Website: home-depot
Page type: account-selection
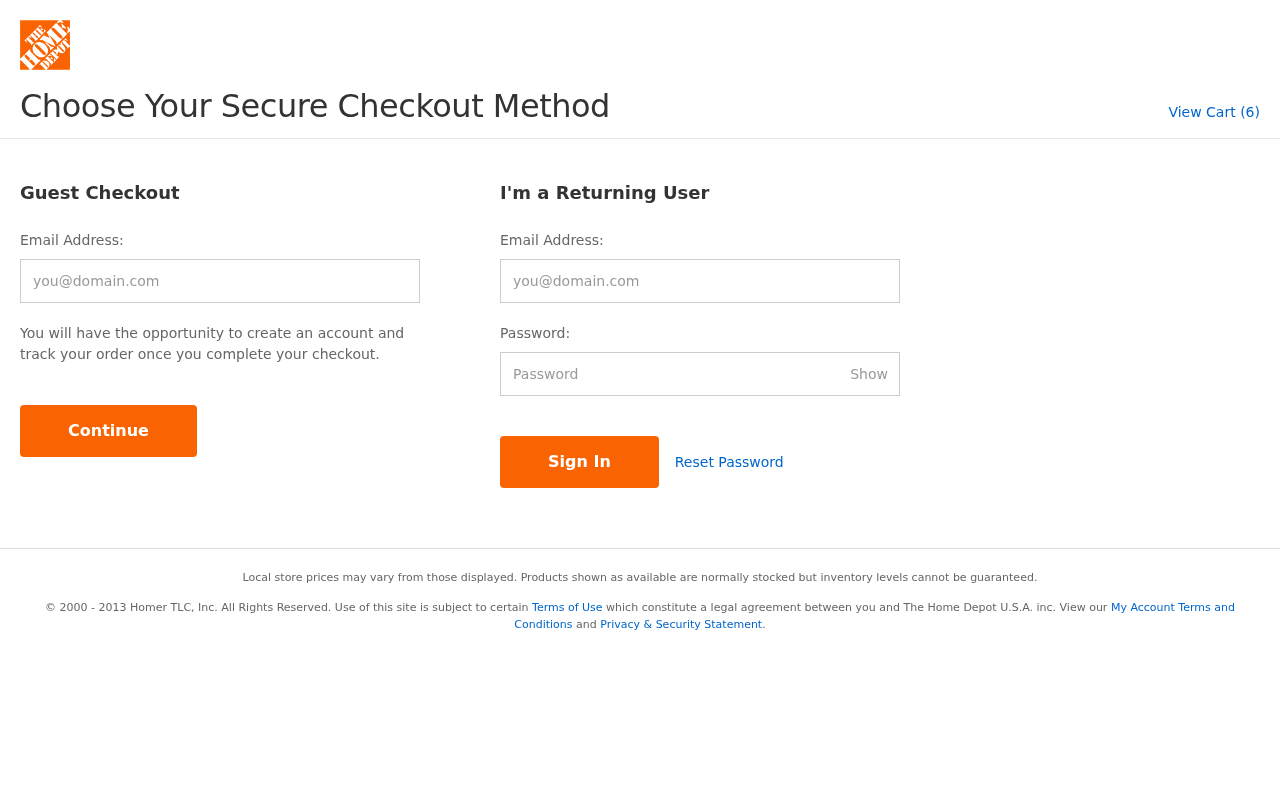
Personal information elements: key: PII_LOGIN_USERNAME
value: ljones278
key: PII_LOGIN_USERNAME2
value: ljones278
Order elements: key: ORDER_NUM_ITEMS
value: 6